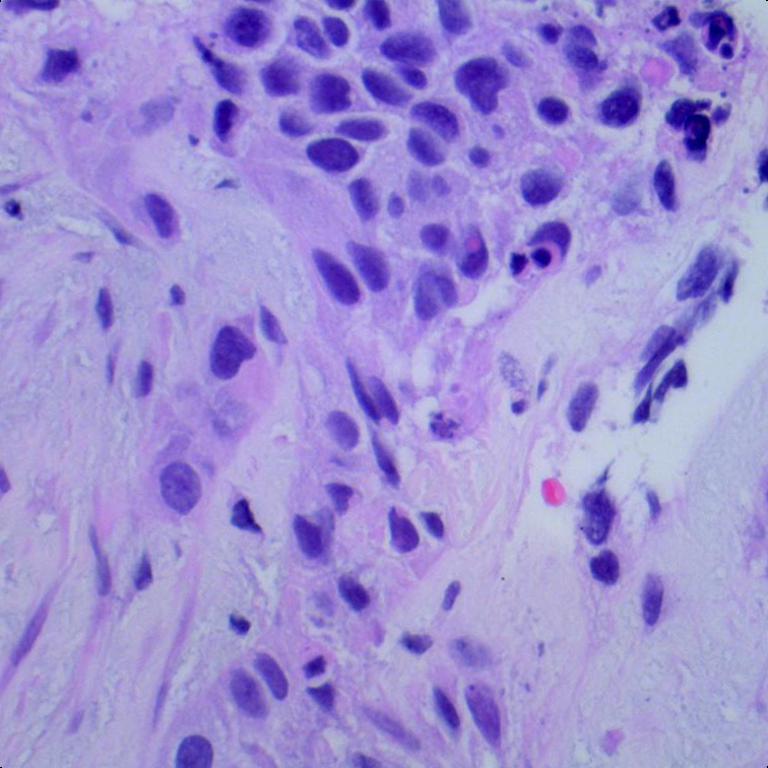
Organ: lung
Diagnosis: squamous carcinomas